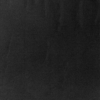
Label: dusty